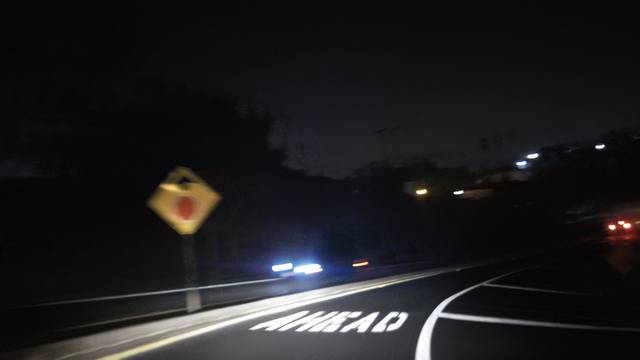
Region: United States
Coordinates: 32.712, -117.133